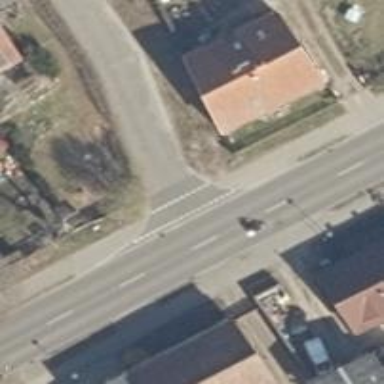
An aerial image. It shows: Road with "give way" sign.